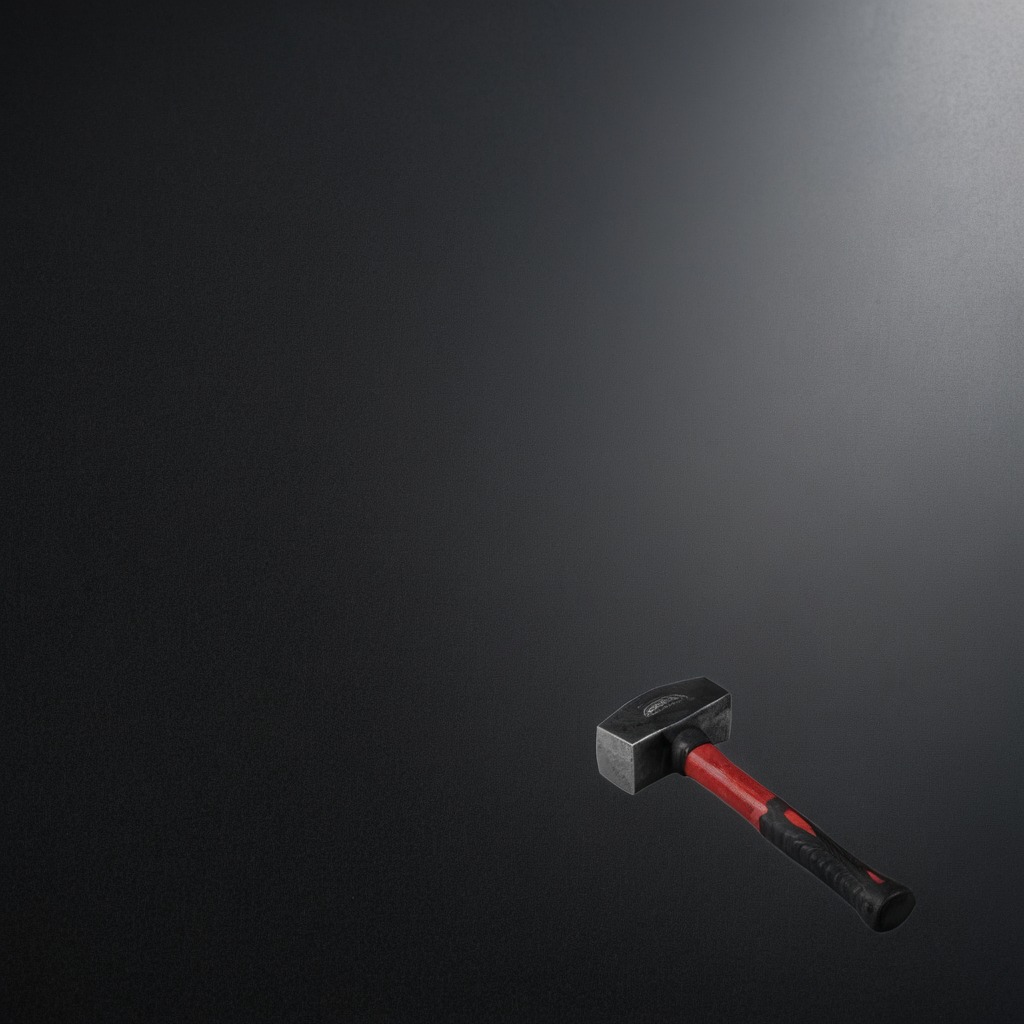
A hammer lies on the clean granite tabletop covered with a black rubber mat inside a workshop under bright overhead lighting crisp shadows high clarity worn but beneath the mat